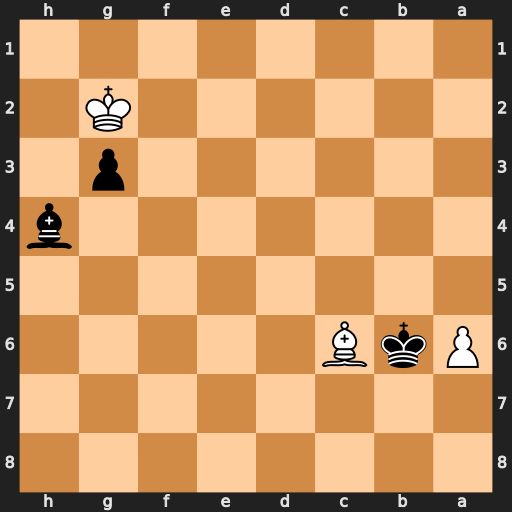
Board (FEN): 8/8/PkB5/8/7b/6p1/6K1/8
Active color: b
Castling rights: -
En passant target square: -
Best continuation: Kxc6 a7 Kb7 a8=Q+ Kxa8